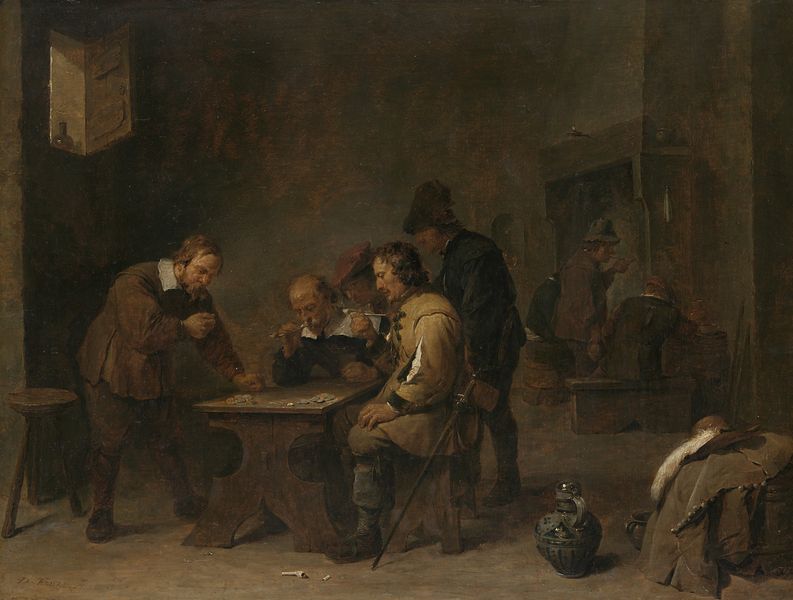
Titel: De dobbelaars
Künstler: David (II) Teniers
Standort: Amsterdam
Institution: Rijksmuseum
Schlagwörter: chair, hat, men, people, stool, sword, window, bench, black, dark, hair, interior, old, painting, room, sitting, table, brown, pot, vase, wooden, feather, wood, smoke, food, feet, light, shadow, coat, beard, desk, jacket, door, ancient, seats, art, play, dutch, money, eating, smoking, jug, standing, staff, bowl, coins, inn, game, inside, restaurant, pipe, games, cards, dark room, dice, gambling, scoop, oilpainting, poker, tab;e, men at table, pitcher on floor, pticher, hat with white feather, shairs, #bowl, man tatable